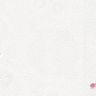
Metastatic tissue present: yes